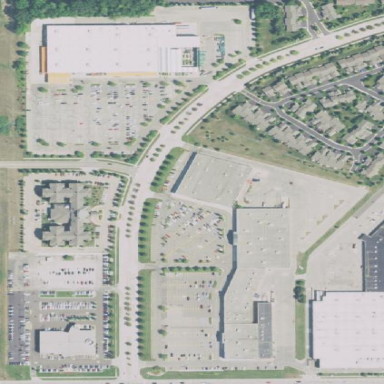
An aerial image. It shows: Retail area.